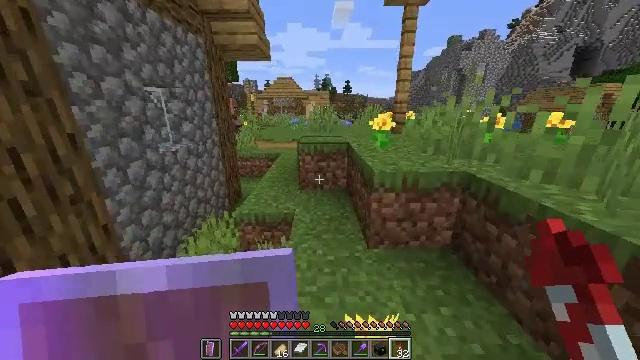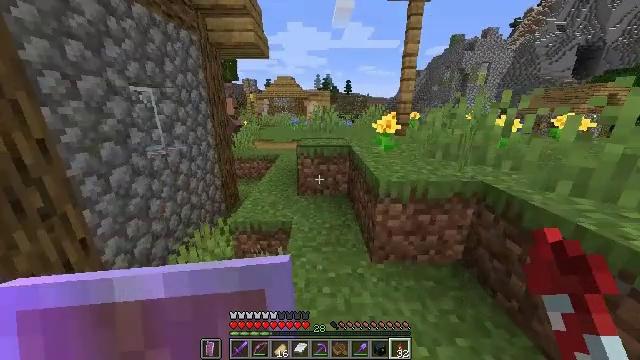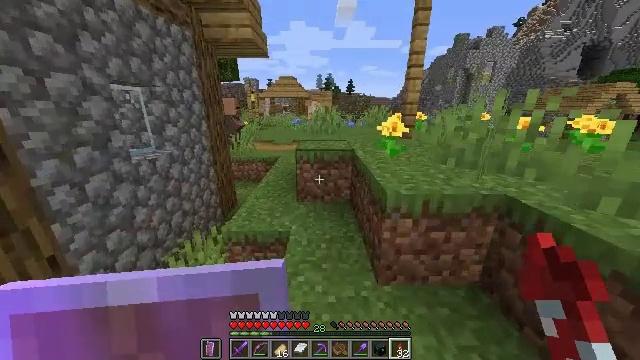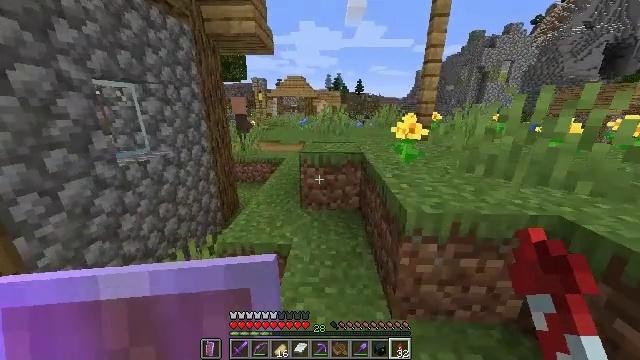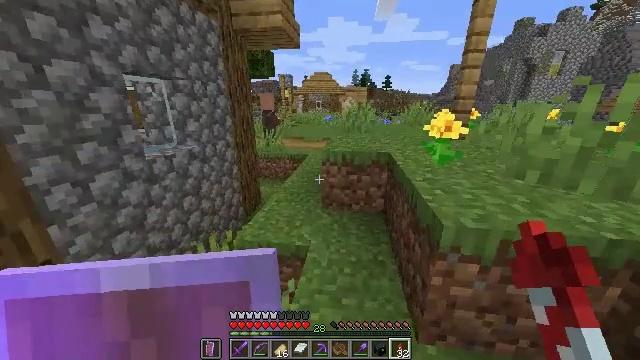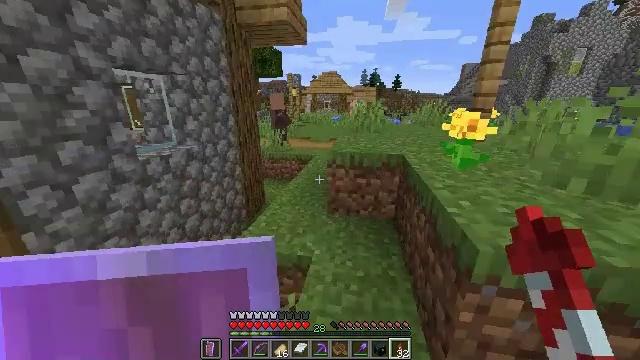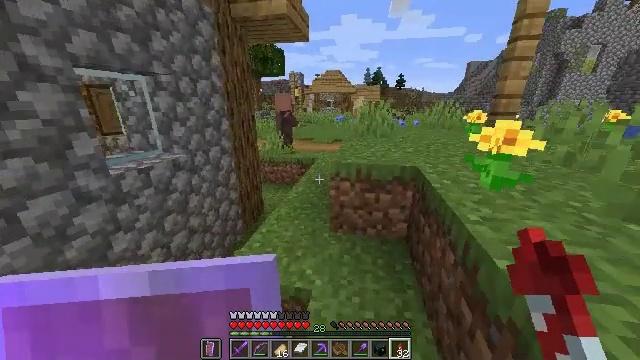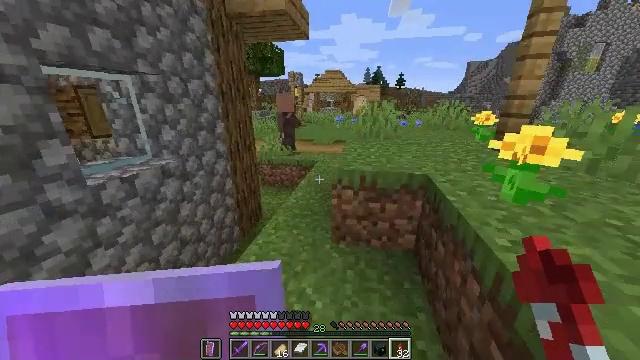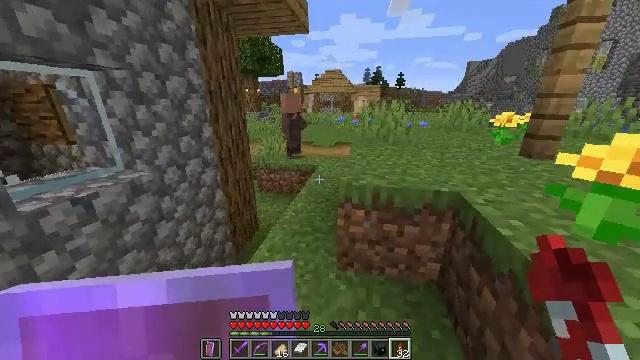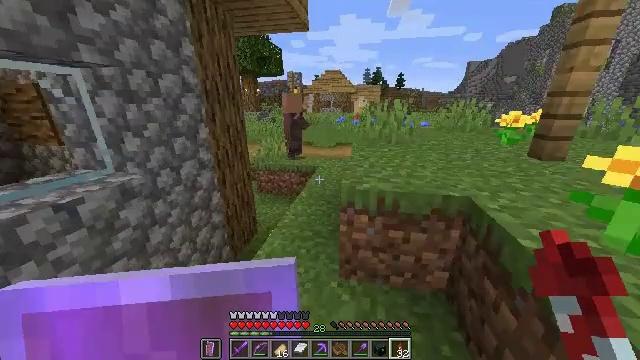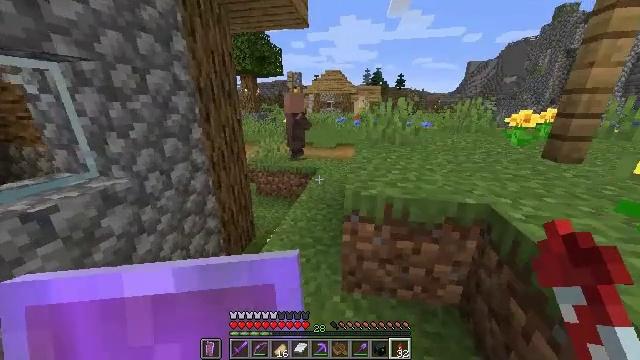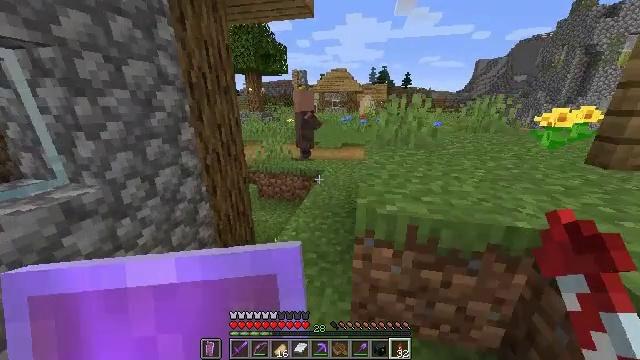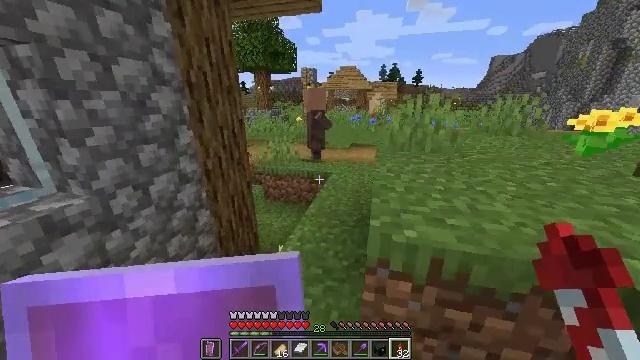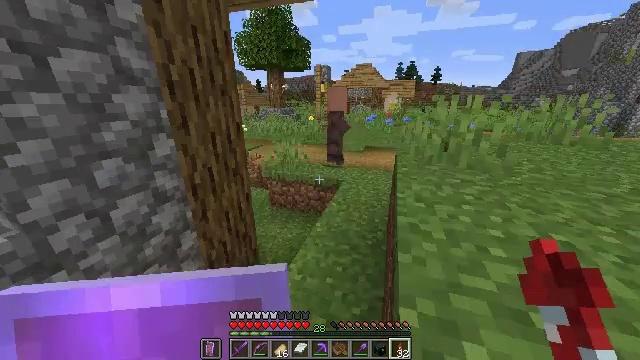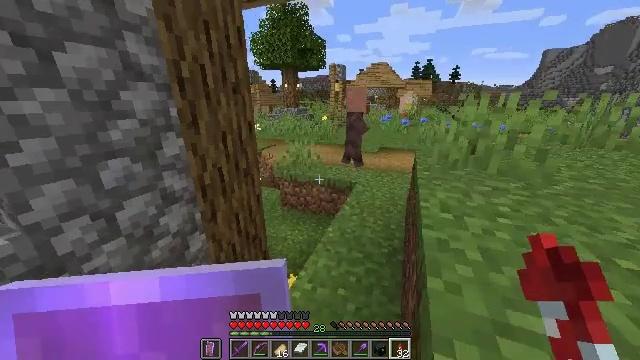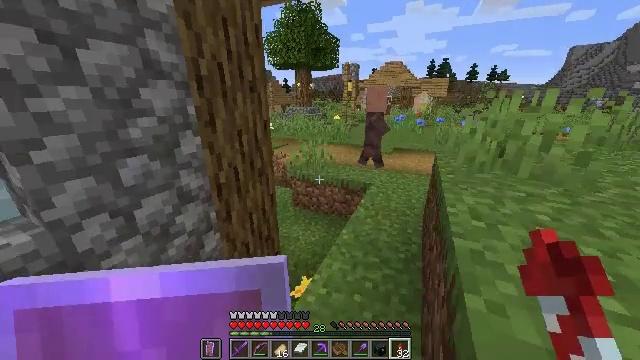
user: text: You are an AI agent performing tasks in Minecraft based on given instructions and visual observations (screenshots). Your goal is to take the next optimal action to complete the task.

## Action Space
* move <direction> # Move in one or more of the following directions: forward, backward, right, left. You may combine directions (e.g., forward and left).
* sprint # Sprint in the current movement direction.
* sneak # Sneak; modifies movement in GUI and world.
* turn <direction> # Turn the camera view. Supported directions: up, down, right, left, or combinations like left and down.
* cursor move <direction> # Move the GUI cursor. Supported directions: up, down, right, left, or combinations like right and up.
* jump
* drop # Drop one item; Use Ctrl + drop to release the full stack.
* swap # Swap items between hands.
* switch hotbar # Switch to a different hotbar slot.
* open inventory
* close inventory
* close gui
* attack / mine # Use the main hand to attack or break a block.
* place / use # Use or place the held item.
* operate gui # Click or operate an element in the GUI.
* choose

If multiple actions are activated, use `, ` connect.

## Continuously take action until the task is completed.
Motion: motion action
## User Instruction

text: Break the grass path to collect materials.
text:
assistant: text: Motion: move forward, sprint
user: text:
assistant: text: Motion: move forward, sprint
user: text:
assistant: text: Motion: move forward, sprint, turn left
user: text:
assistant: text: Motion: move forward, sprint, turn left
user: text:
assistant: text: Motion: move forward, sprint, turn left
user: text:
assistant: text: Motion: move forward, sprint
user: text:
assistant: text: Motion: move forward, sprint
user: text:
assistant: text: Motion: move forward, sprint
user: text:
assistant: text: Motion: move forward, sprint
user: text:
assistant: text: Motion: move forward, sprint
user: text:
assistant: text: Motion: move forward, sprint, turn left
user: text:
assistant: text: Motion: move forward, sprint, turn left
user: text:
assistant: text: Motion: move forward, sprint, turn left
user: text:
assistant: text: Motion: move forward, sprint, turn left
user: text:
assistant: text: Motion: move forward, sprint, turn left
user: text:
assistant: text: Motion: move forward, sprint, turn left
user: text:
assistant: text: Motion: move forward, sprint
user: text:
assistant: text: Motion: move forward, sprint, turn left
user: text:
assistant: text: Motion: move forward, sprint, turn left
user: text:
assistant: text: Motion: move forward, sprint, turn left
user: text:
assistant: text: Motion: move forward and move right, sprint, turn left
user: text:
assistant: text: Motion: move forward and move right, sprint, turn left
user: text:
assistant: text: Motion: move forward and move right, sprint, turn left
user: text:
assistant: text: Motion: move forward and move right, sprint, turn left
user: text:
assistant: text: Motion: move forward and move right, sprint, turn left
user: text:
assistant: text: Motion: move forward and move right, sprint, turn left
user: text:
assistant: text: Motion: move forward and move right, sprint, turn left
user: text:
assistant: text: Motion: move forward and move right, sprint, turn left
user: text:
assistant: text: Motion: move forward and move right, sprint, turn left
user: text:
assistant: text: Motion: move forward and move right, sprint, turn left